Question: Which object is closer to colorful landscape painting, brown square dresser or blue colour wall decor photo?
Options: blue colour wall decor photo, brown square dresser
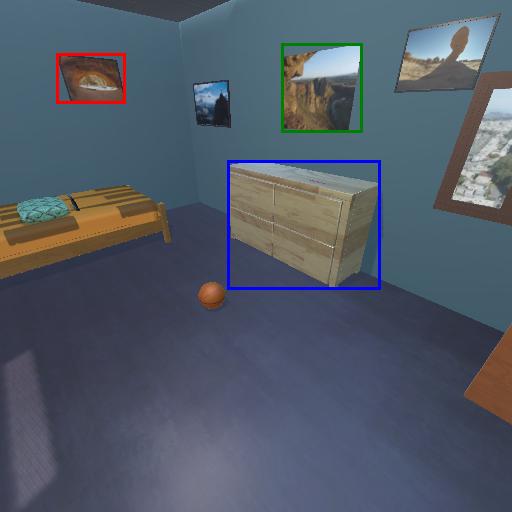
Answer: blue colour wall decor photo